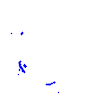
Particle: pion